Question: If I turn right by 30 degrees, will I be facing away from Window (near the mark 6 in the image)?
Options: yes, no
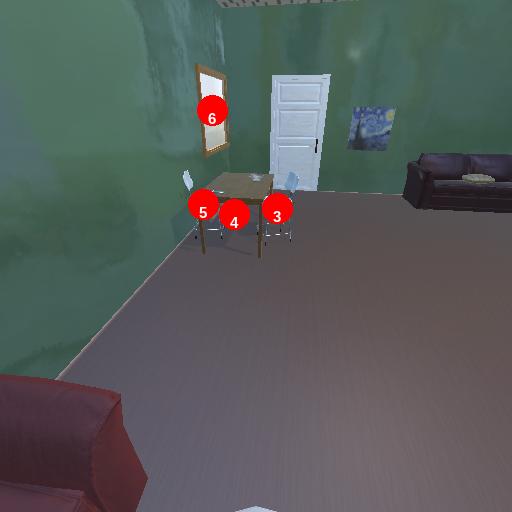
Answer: yes